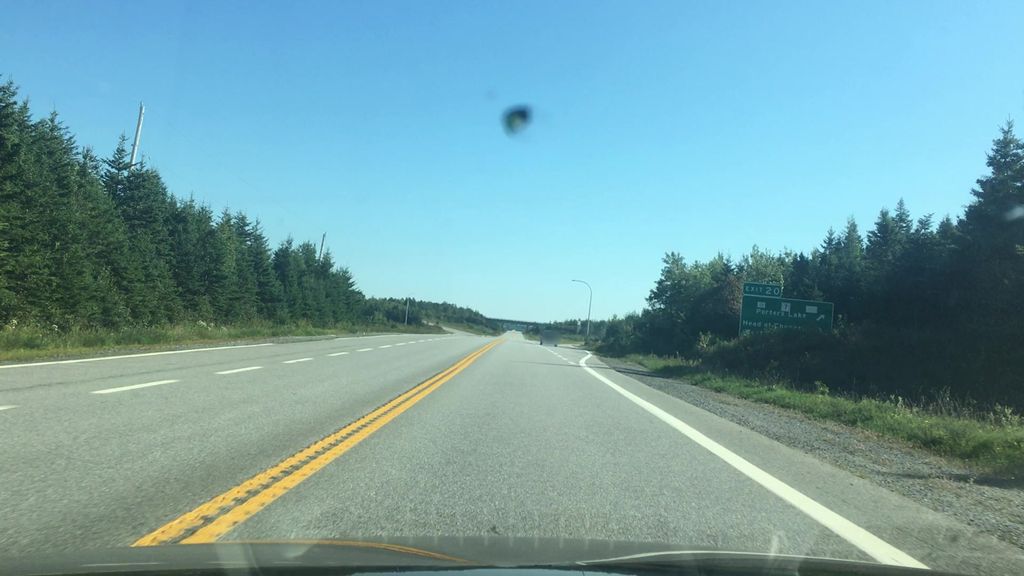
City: halifax